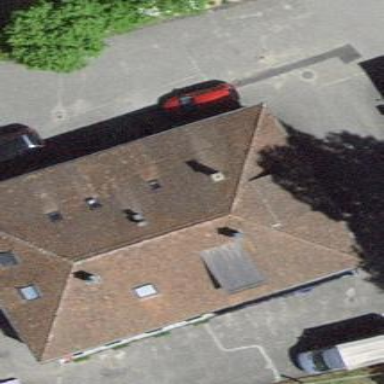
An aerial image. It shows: Terrace building with hipped roof made of roof tiles.